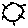
Label: sun